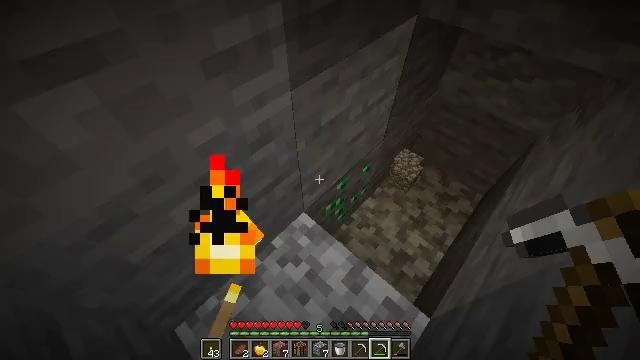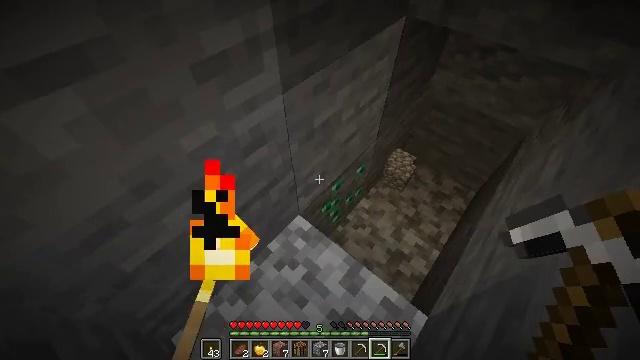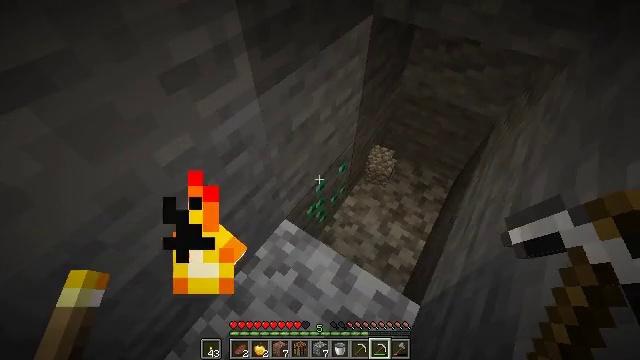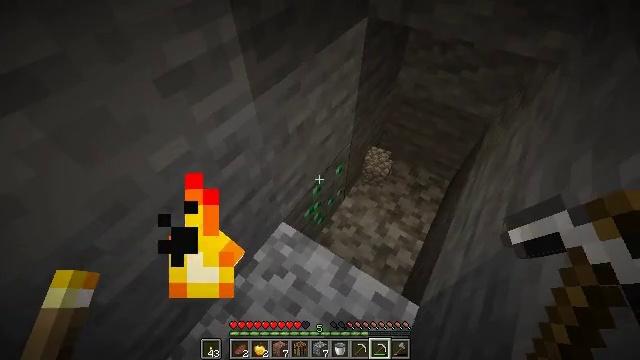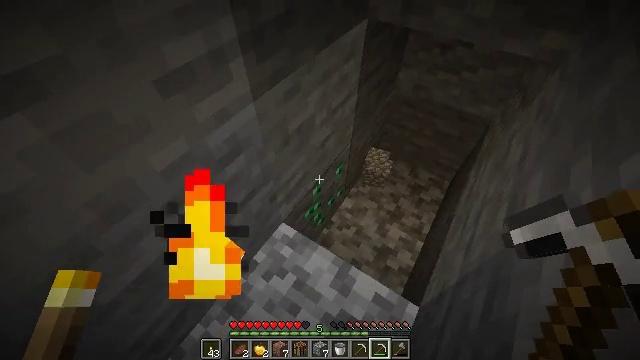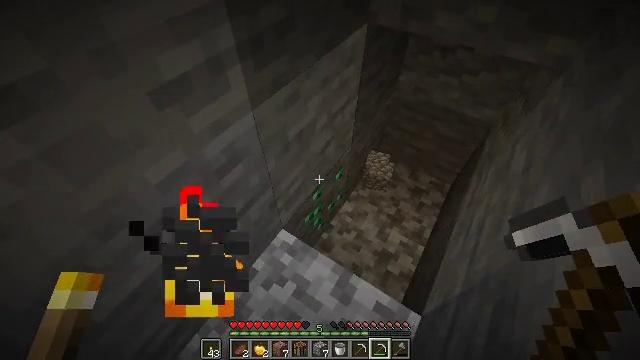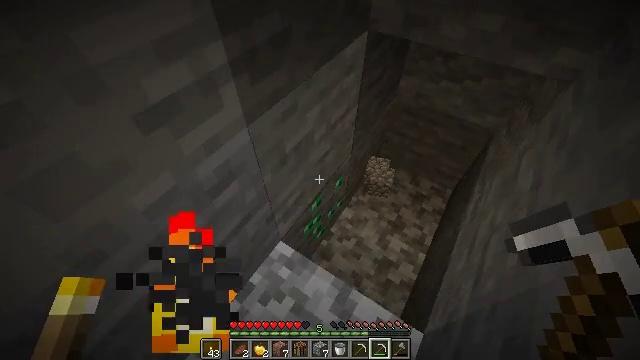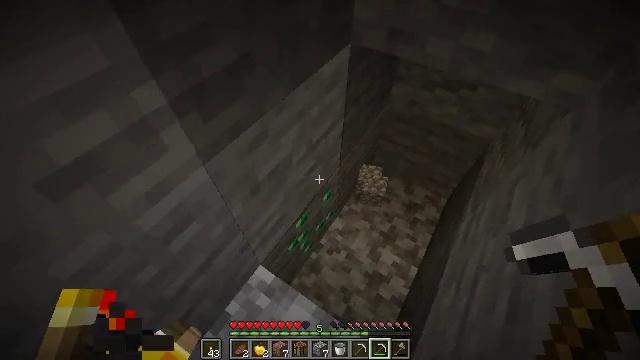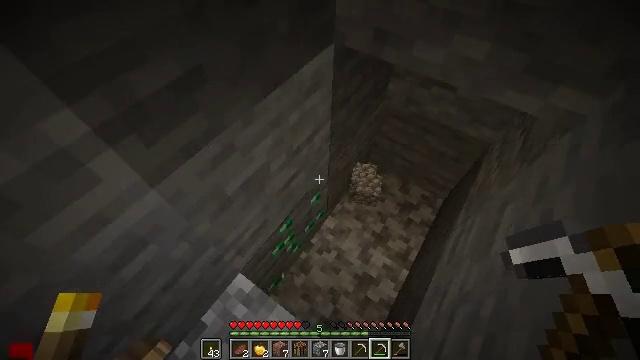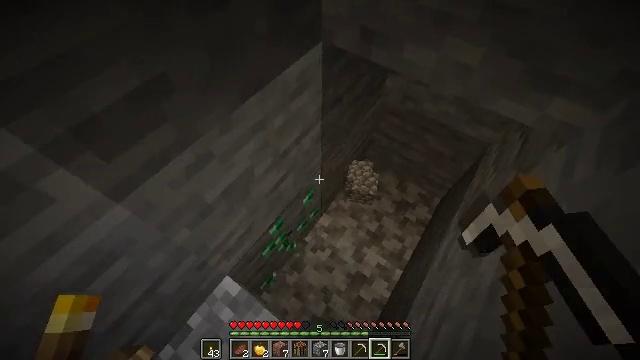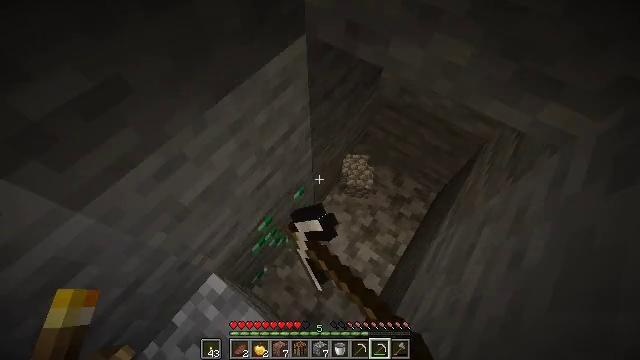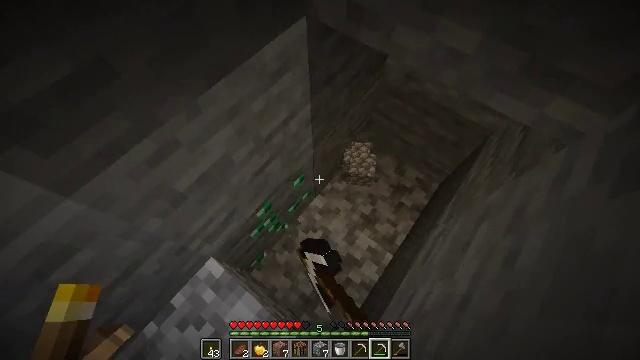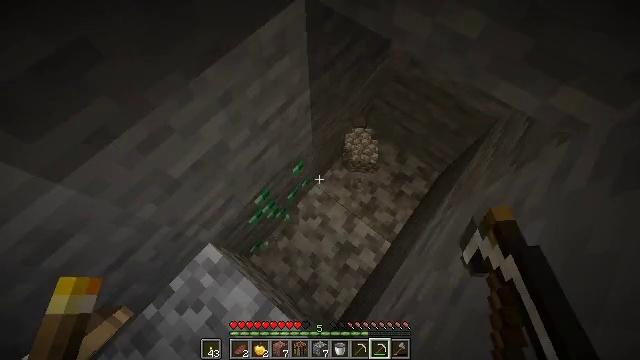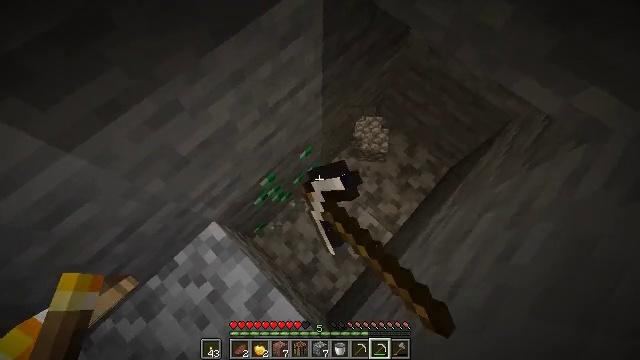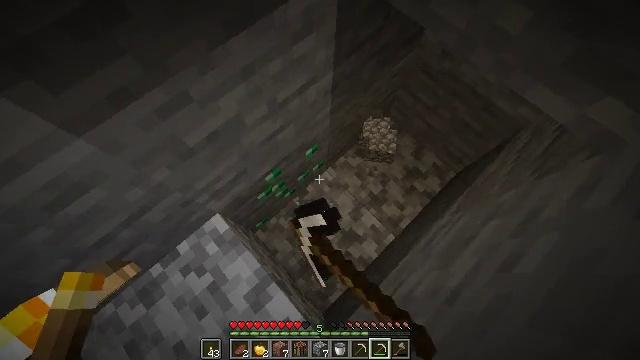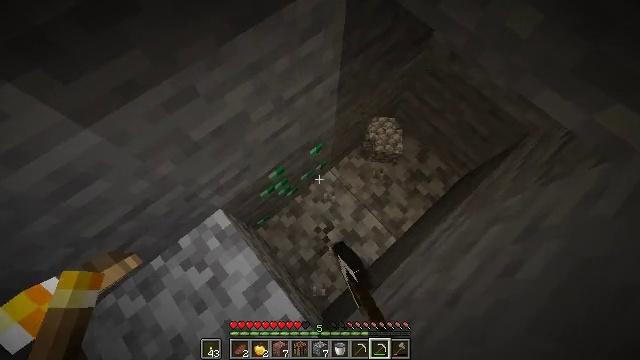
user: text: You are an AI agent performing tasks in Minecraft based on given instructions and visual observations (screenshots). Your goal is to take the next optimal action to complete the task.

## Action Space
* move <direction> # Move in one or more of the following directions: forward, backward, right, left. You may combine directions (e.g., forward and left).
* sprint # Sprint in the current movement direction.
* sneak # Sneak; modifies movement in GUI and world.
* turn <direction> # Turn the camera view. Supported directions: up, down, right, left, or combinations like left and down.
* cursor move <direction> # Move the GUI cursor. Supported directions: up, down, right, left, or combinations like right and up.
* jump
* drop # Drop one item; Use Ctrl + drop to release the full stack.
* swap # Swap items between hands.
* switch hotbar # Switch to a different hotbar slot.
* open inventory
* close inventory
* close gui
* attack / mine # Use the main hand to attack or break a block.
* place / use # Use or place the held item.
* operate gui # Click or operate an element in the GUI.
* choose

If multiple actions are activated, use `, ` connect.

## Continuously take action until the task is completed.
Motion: motion action
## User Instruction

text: Harvest emerald ore in the Extreme Hills biome.
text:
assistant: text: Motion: turn right
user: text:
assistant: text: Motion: turn right
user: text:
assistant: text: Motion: turn right
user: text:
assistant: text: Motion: no_op
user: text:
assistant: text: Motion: move forward
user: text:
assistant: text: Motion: move forward and move right
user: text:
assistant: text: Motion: move forward and move right, turn down
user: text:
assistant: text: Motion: move forward and move right, turn left and down, attack / mine
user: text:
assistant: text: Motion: turn down, attack / mine
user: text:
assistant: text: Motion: turn down, attack / mine
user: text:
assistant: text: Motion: turn left and down, attack / mine
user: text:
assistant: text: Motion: turn left and down, attack / mine
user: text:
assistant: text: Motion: turn left and down, attack / mine
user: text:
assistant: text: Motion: turn left, attack / mine
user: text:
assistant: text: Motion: turn left, attack / mine
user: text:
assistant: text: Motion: turn left, attack / mine
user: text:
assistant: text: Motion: turn left, attack / mine
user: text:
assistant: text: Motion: attack / mine
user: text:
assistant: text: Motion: attack / mine
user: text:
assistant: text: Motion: attack / mine
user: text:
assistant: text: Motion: turn left, attack / mine
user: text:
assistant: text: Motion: turn left, attack / mine
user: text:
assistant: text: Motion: attack / mine
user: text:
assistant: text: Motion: attack / mine
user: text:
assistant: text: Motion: attack / mine
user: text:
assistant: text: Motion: attack / mine
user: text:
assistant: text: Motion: attack / mine
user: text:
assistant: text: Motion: turn left, attack / mine
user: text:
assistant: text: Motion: attack / mine
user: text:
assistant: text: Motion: attack / mine